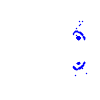
Particle: pion